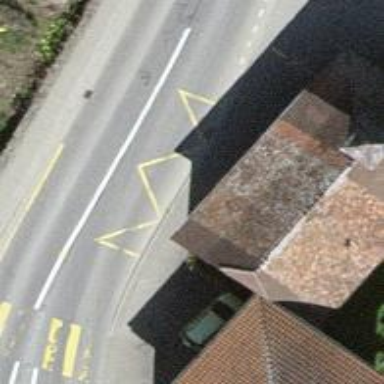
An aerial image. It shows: Bus stop with platform for public transport.